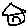
Label: house